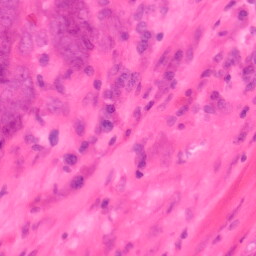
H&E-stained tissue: Colon